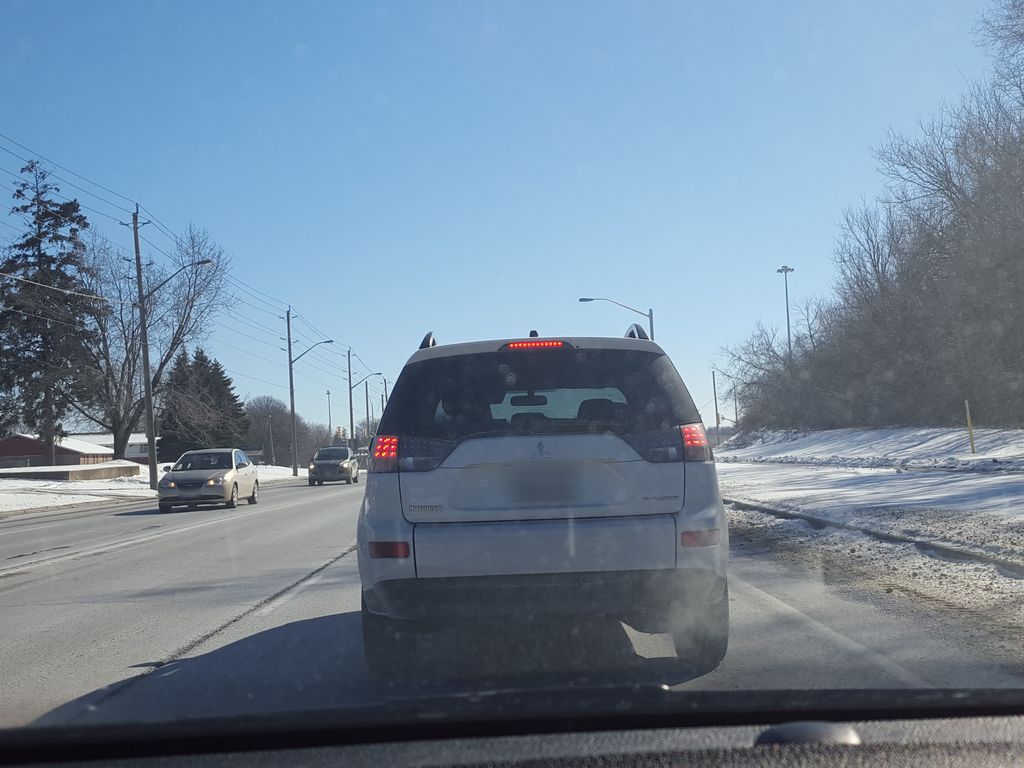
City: kitchener-waterloo